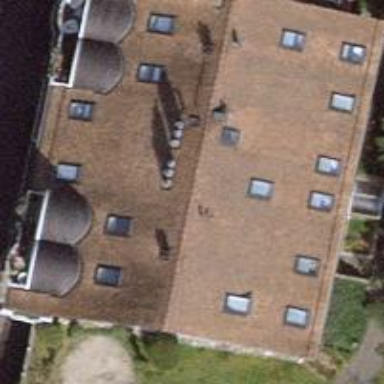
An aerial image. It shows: Image showing building with apartments.